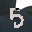
Label: 5